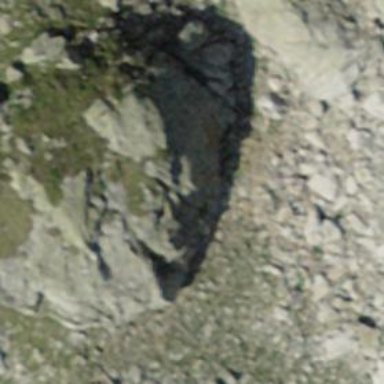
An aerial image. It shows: Cliff in nature.